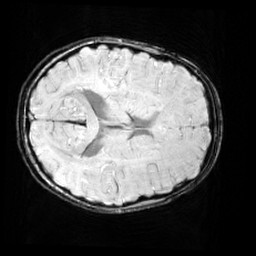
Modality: SWI
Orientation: axial
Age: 11
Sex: female
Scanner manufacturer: siemens
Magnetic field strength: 3 T
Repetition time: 0.027 s
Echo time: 0.02 s